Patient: sex M, age 71
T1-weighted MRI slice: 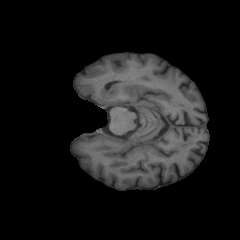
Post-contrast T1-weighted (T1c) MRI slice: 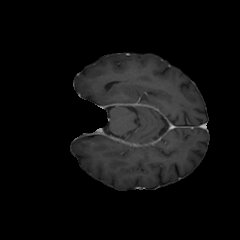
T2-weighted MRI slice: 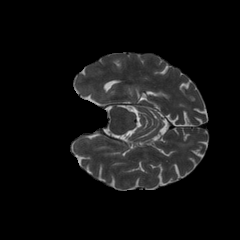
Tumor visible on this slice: no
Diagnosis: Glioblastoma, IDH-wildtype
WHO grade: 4